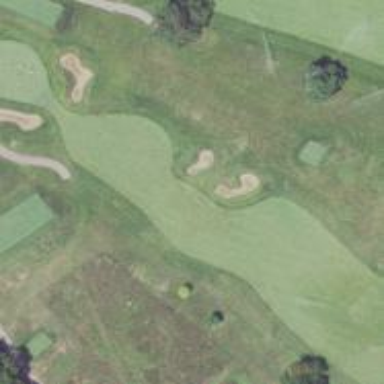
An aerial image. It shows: View of golf hole.